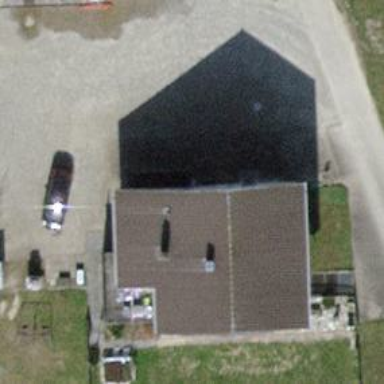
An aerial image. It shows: Farm building with gabled roof.